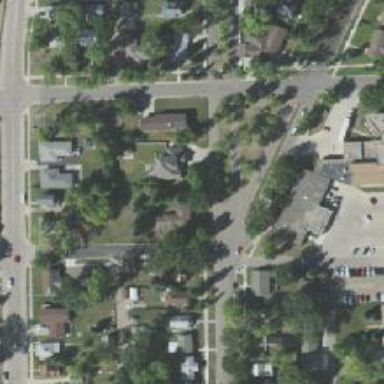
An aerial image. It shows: Residential road.